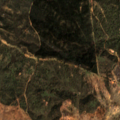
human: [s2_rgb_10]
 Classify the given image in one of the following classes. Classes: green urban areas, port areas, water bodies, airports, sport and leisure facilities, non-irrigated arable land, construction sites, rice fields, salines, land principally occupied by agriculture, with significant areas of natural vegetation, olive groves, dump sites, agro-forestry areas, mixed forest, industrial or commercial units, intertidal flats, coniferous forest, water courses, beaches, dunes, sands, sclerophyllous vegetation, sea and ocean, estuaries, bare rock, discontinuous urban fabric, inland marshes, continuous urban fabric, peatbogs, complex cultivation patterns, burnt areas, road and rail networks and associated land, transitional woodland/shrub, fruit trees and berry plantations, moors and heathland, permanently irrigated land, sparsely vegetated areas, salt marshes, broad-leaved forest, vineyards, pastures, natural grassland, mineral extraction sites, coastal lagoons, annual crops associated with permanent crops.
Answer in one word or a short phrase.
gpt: land principally occupied by agriculture, with significant areas of natural vegetation, agro-forestry areas, broad-leaved forest, transitional woodland/shrub